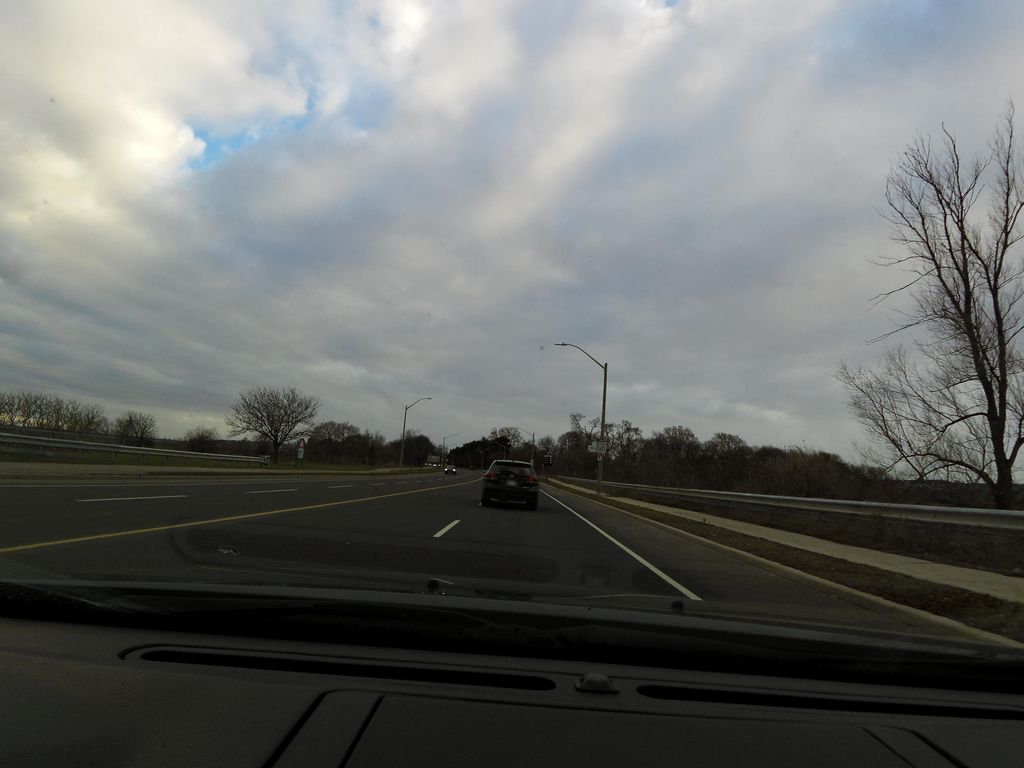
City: hamilton